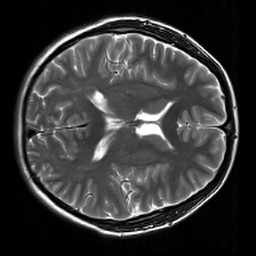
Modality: T2w
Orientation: axial
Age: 19
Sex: male
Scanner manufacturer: siemens
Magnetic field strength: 3 T
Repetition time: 7 s
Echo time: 0.09 s